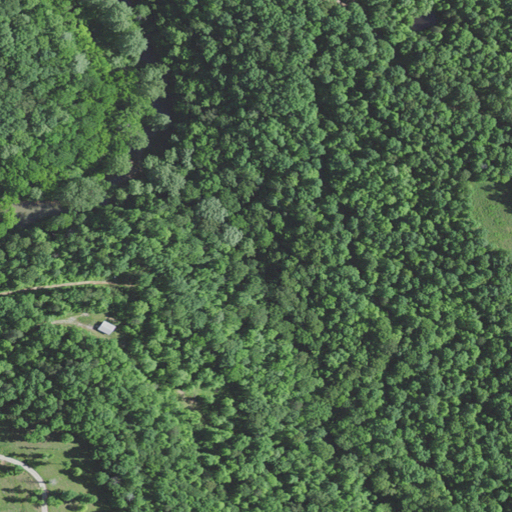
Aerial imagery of valley in Kentucky named Kinney Camp Hollow containing deciduous forest, shrub, open development, and mixed forest